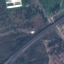
Land use / land cover class: Highway